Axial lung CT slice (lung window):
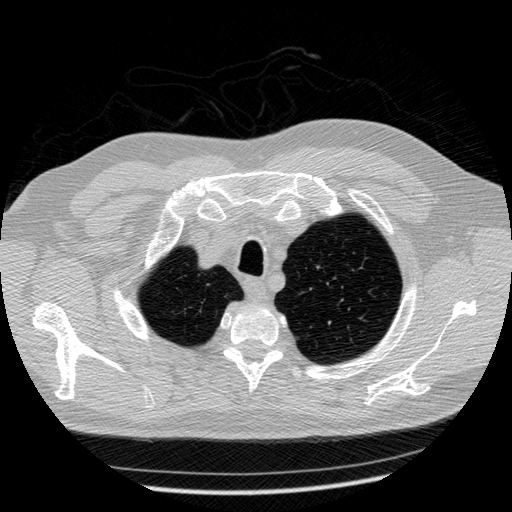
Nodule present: no